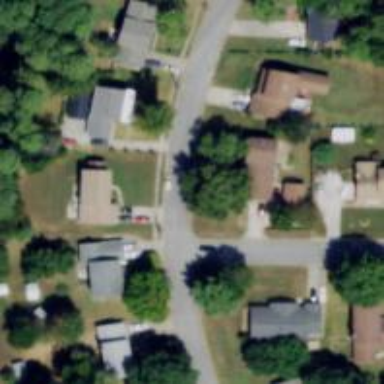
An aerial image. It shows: Residential road with sidewalk on the left.